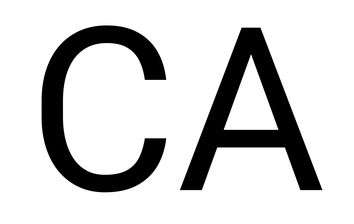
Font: Roboto_Regular